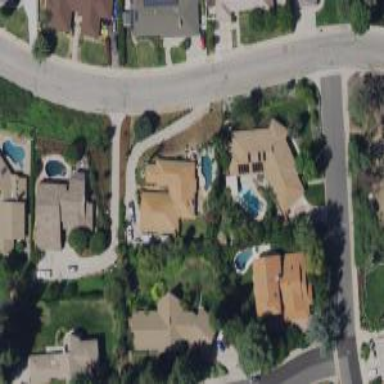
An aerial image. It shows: Driveway.